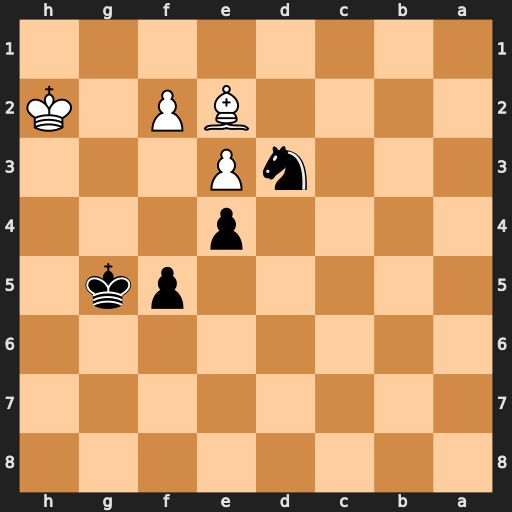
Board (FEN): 8/8/8/5pk1/4p3/3nP3/4BP1K/8
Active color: b
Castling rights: -
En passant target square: -
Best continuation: Nxf2 Kg3 Ng4 Bb5 Nxe3